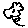
Label: flower